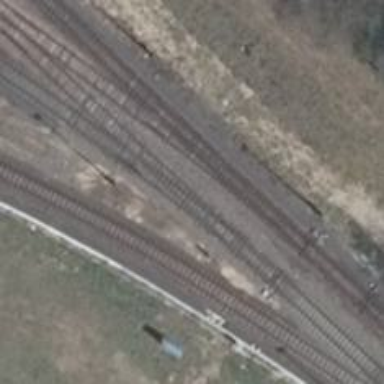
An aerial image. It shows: Railway switch.